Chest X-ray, PA view. Patient: 24 years old, sex M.
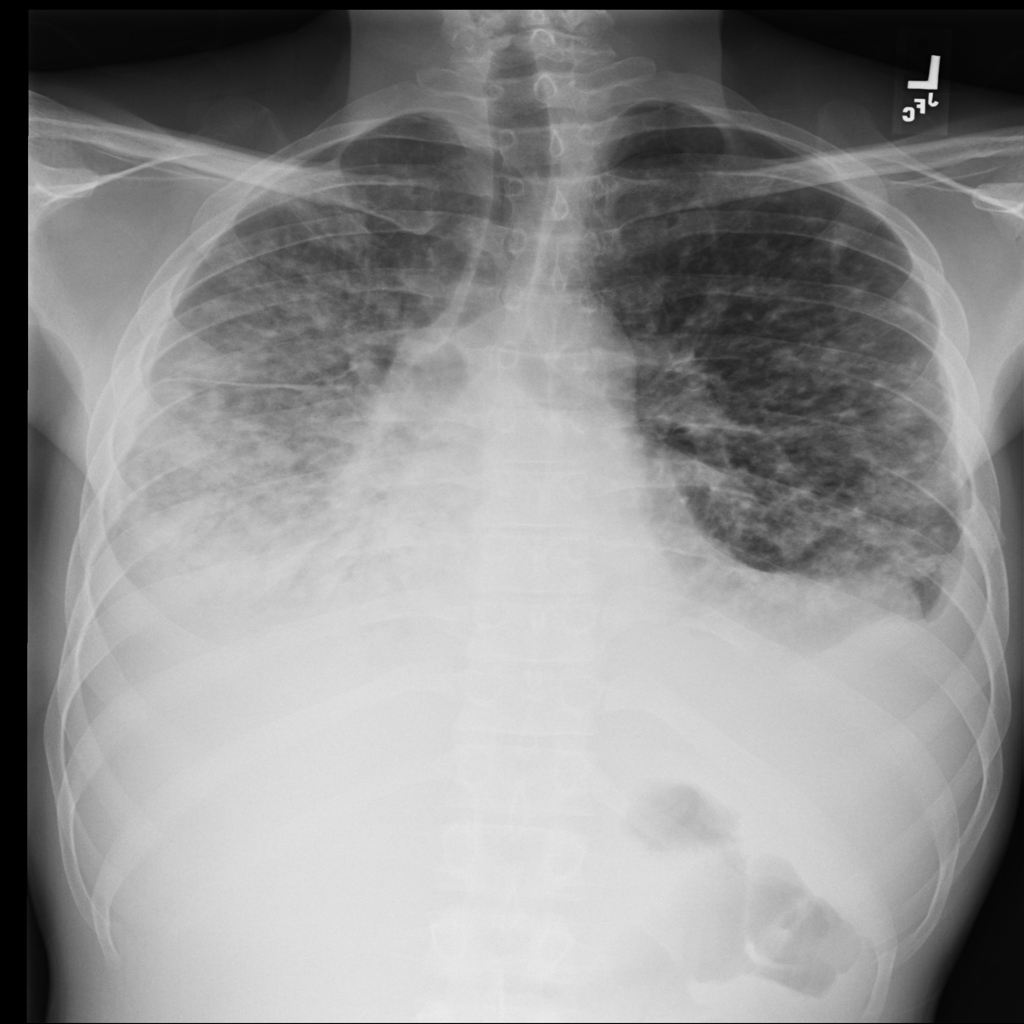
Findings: Atelectasis, Effusion, Nodule